Question: I'm try to insert data to SQLite. But something are wrong in AddActivity.java. My concept is insert data to SQLite. After read data from data show list.
When click list on data list it will be show detail of this list.

Here is the error:
'''
Cannot resolve method 'Insertdata(java.lang.String,java.lang.String,java.lang.String)'
'''
myDBClass.java
'''
package com.example.puen.projectdemo;
import android.content.Context;
import android.database.Cursor;
import android.database.sqlite.SQLiteDatabase;
import android.database.sqlite.SQLiteOpenHelper;
import android.util.Log;
import java.util.ArrayList;
import java.util.HashMap;
public class myDBClass extends SQLiteOpenHelper {
// Database Version
private static final int DATABASE_VERSION = 1;
// Database Name
private static final String DATABASE_NAME = "mydatabase";
// Table Name
private static final String TABLE_MEMBER = "members";
public myDBClass(Context context) {
super(context, DATABASE_NAME, null, DATABASE_VERSION);
// TODO Auto-generated constructor stub
}
@Override
public void onCreate(SQLiteDatabase db) {
// TODO Auto-generated method stub
// Create Table Name
db.execSQL("CREATE TABLE " + TABLE_MEMBER +
"(MemberID INTEGER PRIMARY KEY AUTOINCREMENT," +
" Name TEXT(100)," +
" Tel TEXT(100));");
Log.d("CREATE TABLE", "Create Table Successfully.");
}
// Select Data
public String[] SelectData(String strMemberID) {
// TODO Auto-generated method stub
try {
String arrData[] = null;
SQLiteDatabase db;
db = this.getReadableDatabase(); // Read Data
Cursor cursor = db.query(TABLE_MEMBER, new String[]{"*"},
"MemberID=?",
new String[]{String.valueOf(strMemberID)}, null, null, null, null);
if(cursor != null)
{
if (cursor.moveToFirst()) {
arrData = new String[cursor.getColumnCount()];
/***
* 0 = MemberID
* 1 = Name
* 2 = Tel
*/
arrData[0] = cursor.getString(0);
arrData[1] = cursor.getString(1);
arrData[2] = cursor.getString(2);
}
}
cursor.close();
db.close();
return arrData;
} catch (Exception e) {
return null;
}
}
// Show All Data
public ArrayList<HashMap<String, String>> SelectAllData() {
// TODO Auto-generated method stub
try {
ArrayList<HashMap<String, String>> MyArrList = new ArrayList<>();
HashMap<String, String> map;
SQLiteDatabase db;
db = this.getReadableDatabase(); // Read Data
String strSQL = "SELECT * FROM " + TABLE_MEMBER;
Cursor cursor = db.rawQuery(strSQL, null);
if(cursor != null)
{
if (cursor.moveToFirst()) {
do {
map = new HashMap<>();
map.put("MemberID", cursor.getString(0));
map.put("Name", cursor.getString(1));
map.put("Tel", cursor.getString(2));
MyArrList.add(map);
} while (cursor.moveToNext());
}
}
cursor.close();
db.close();
return MyArrList;
} catch (Exception e) {
return null;
}
}
@Override
public void onUpgrade(SQLiteDatabase db, int oldVersion, int newVersion) {
// TODO Auto-generated method stub
db.execSQL("DROP TABLE IF EXISTS " + TABLE_MEMBER);
// Re Create on method onCreate
onCreate(db);
}
}
'''
AddActivity.java
'''
package com.example.puen.projectdemo;
import android.app.Activity;
import android.app.AlertDialog;
import android.content.Intent;
import android.os.Bundle;
import android.view.View;
import android.widget.Button;
import android.widget.EditText;
import android.widget.Toast;
import android.app.Activity;
import android.app.AlertDialog;
import android.content.Intent;
import android.os.Bundle;
import android.view.View;
import android.widget.Button;
import android.widget.EditText;
import android.widget.Toast;
public class AddActivity extends Activity {
@Override
public void onCreate(Bundle savedInstanceState) {
super.onCreate(savedInstanceState);
setContentView(R.layout.activity_add);
// btnSave (Save)
final Button save = (Button) findViewById(R.id.btnSave);
save.setOnClickListener(new View.OnClickListener() {
public void onClick(View v) {
// If Save Complete
if(SaveData())
{
// Open Form Main
Intent newActivity = new Intent(AddActivity.this,MainActivity.class);
startActivity(newActivity);
}
}
});
// btnCancel (Cancel)
final Button cancel = (Button) findViewById(R.id.btnCancel);
cancel.setOnClickListener(new View.OnClickListener() {
public void onClick(View v) {
// Open Form Main
Intent newActivity = new Intent(AddActivity.this,MainActivity.class);
startActivity(newActivity);
}
});
}
public boolean SaveData()
{
// txtMemberID, txtName, txtTel
final EditText tMemberID = (EditText) findViewById(R.id.txtMemberID);
final EditText tName = (EditText) findViewById(R.id.txtName);
final EditText tTel = (EditText) findViewById(R.id.txtTel);
// Dialog
final AlertDialog.Builder adb = new AlertDialog.Builder(this);
AlertDialog ad = adb.create();
// Check MemberID
if(tMemberID.getText().length() == 0)
{
ad.setMessage("Please input [MemberID] ");
ad.show();
tMemberID.requestFocus();
return false;
}
// Check Name
if(tName.getText().length() == 0)
{
ad.setMessage("Please input [Name] ");
ad.show();
tName.requestFocus();
return false;
}
// Check Tel
if(tTel.getText().length() == 0)
{
ad.setMessage("Please input [Tel] ");
ad.show();
tTel.requestFocus();
return false;
}
// new Class DB
final myDBClass myDb = new myDBClass(this);
// Check Data (MemberID exists)
String arrData[] = myDb.SelectData(tMemberID.getText().toString());
if(arrData != null)
{
ad.setMessage("MemberID already exists! ");
ad.show();
tMemberID.requestFocus();
return false;
}
// Save Data
long saveStatus = myDb.InsertData(tMemberID.getText().toString(),
tName.getText().toString(),
tTel.getText().toString());
if(saveStatus <= 0)
{
ad.setMessage("Error!! ");
ad.show();
return false;
}
Toast.makeText(AddActivity.this,"Add Data Successfully. ",
Toast.LENGTH_SHORT).show();
return true;
}
}
'''
DetailActivity.java
'''
package com.example.puen.projectdemo;
import android.app.Activity;
import android.content.Intent;
import android.os.Bundle;
import android.view.View;
import android.widget.Button;
import android.widget.TextView;
public class DetailActivity extends Activity {
@Override
public void onCreate(Bundle savedInstanceState) {
super.onCreate(savedInstanceState);
setContentView(R.layout.activity_detail);
// Read var from Intent
Intent intent= getIntent();
String MemID = intent.getStringExtra("MemID");
// Show Data
ShowData(MemID);
// btnCancel (Cancel)
final Button cancel = (Button) findViewById(R.id.btnCancel);
cancel.setOnClickListener(new View.OnClickListener() {
public void onClick(View v) {
// Open Form Show
Intent newActivity = new Intent(DetailActivity.this,ShowActivity.class);
startActivity(newActivity);
}
});
}
public void ShowData(String MemID)
{
// txtMemberID, txtName, txtTel
final TextView tMemberID = (TextView) findViewById(R.id.txtMemberID);
final TextView tName = (TextView) findViewById(R.id.txtName);
final TextView tTel = (TextView) findViewById(R.id.txtTel);
// new Class DB
final myDBClass myDb = new myDBClass(this);
// Show Data
String arrData[] = myDb.SelectData(MemID);
if(arrData != null)
{
tMemberID.setText(arrData[0]);
tName.setText(arrData[1]);
tTel.setText(arrData[2]);
}
}
}
'''
ShowActivity.java
'''
package com.example.puen.projectdemo;
import android.app.Activity;
import android.content.Intent;
import android.os.Bundle;
import android.view.View;
import android.widget.AdapterView;
import android.widget.AdapterView.OnItemClickListener;
import android.widget.Button;
import android.widget.ListView;
import android.widget.SimpleAdapter;
import java.util.ArrayList;
import java.util.HashMap;
public class ShowActivity extends Activity {
@Override
public void onCreate(Bundle savedInstanceState) {
super.onCreate(savedInstanceState);
setContentView(R.layout.activity_show);
final myDBClass myDb = new myDBClass(this);
final ArrayList<HashMap<String, String>> MebmerList = myDb.SelectAllData();
// listView1
ListView lisView1 = (ListView)findViewById(R.id.listView1);
SimpleAdapter sAdap;
sAdap = new SimpleAdapter(ShowActivity.this, MebmerList, R.layout.activity_column,
new String[] {"MemberID", "Name", "Tel"}, new int[] {R.id.ColMemberID, R.id.ColName, R.id.ColTel});
lisView1.setAdapter(sAdap);
lisView1.setOnItemClickListener(new OnItemClickListener() {
public void onItemClick(AdapterView<?> myAdapter, View myView, int position, long mylng) {
// Show on new activity
Intent newActivity = new Intent(ShowActivity.this,DetailActivity.class);
newActivity.putExtra("MemID", MebmerList.get(position).get("MemberID").toString());
startActivity(newActivity);
}
});
// btnCancel (Cancel)
final Button cancel = (Button) findViewById(R.id.btnCancel);
cancel.setOnClickListener(new View.OnClickListener() {
public void onClick(View v) {
// Open Form Main
Intent newActivity = new Intent(ShowActivity.this,MainActivity.class);
startActivity(newActivity);
}
});
}
}
'''
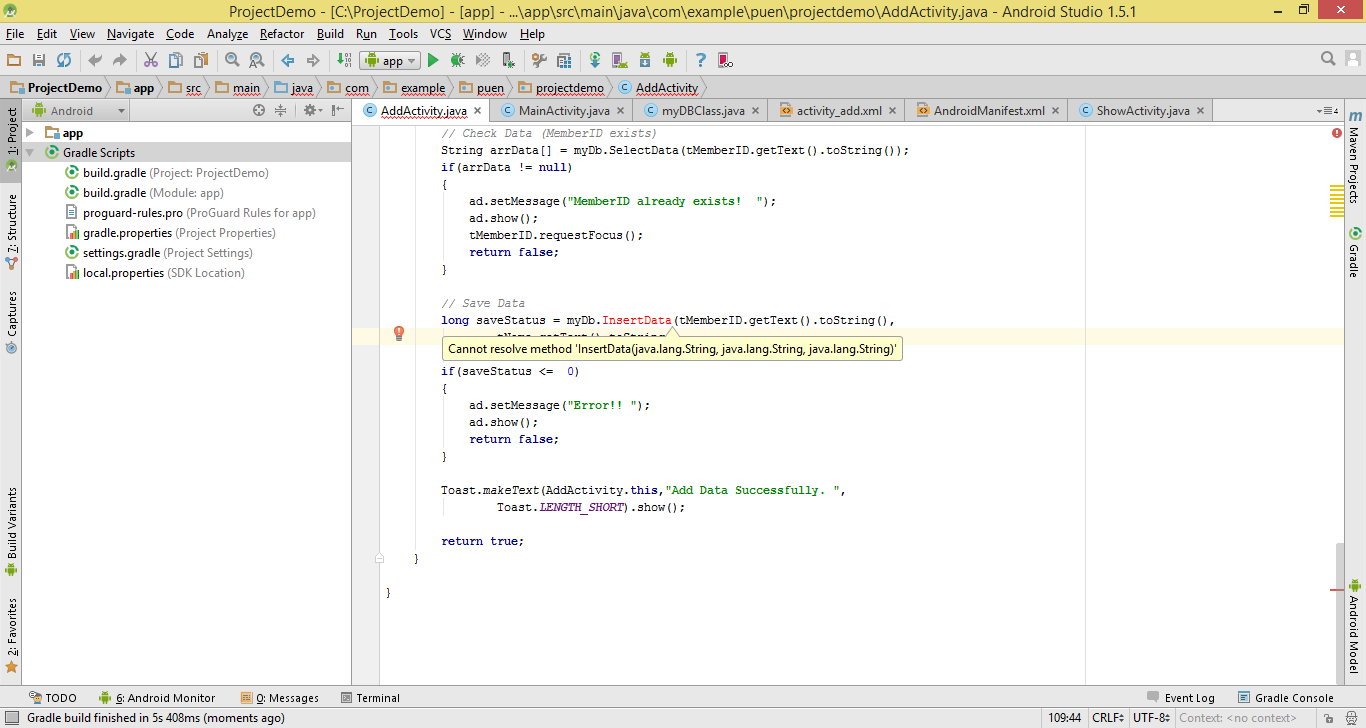
Answer: There is no such method as "InsertData" in the class "myDBClass". You should add the method InsertData to the myDBClass, and add the logic to insert to the database in that method.